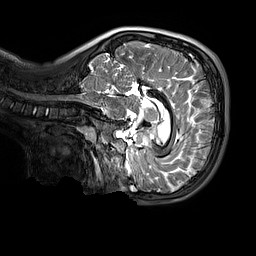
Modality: T2w
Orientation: sagittal
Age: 9
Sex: male
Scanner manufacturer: siemens
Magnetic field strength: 3 T
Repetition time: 3.2 s
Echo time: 0.408 s